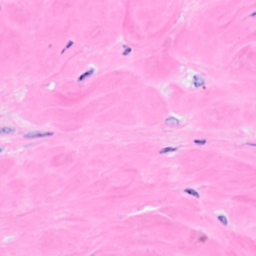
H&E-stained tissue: Breast